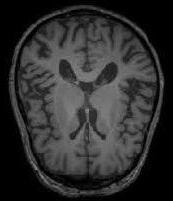
Label: notumor